Question: How do I enable iOS 11 <URL> throughout my Xamarin.Forms app?

I tried creating a custom renderer derived from 'PageRenderer' for 'NavigationPage', setting:
'''
ViewController.NavigationController.NavigationBar.PrefersLargeTitles = true;
'''
This didn't have any effect, however.
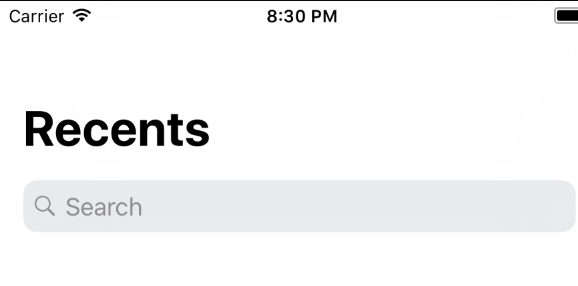
Answer: Voila
'''
[assembly: ExportRenderer(typeof(NavigationPage), typeof(NavBarRenderer))]
namespace LargeTitleSample.iOS
{
public class NavBarRenderer : NavigationRenderer
{
protected override void OnElementChanged(Xamarin.Forms.Platform.iOS.VisualElementChangedEventArgs e)
{
base.OnElementChanged(e);
NavigationBar.PrefersLargeTitles = true;
}
}
}
'''
You have to create a custom renderer for the 'NavigationPage' inheriting the 'NavigationRenderer'. Then set the 'PrefersLargeTitles' property on the 'NavigationBar' to true.
It seems that when you add some scrollable control to the page, it will automatically have to 'big to small' effect when scrolling up, at least for a 'ListView'.
Working example repo is here: <URL>